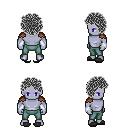
a pixel art fantasy rpg character, male body template, dark elf, purple skin, leather shoulder armor, teal pants, gray curly afro hairstyle, white cloth bracers, gray slippers, four views (front, back, left, right), 2x2 character sprite sheet, small pixel art, hard edges, no anti-aliasing